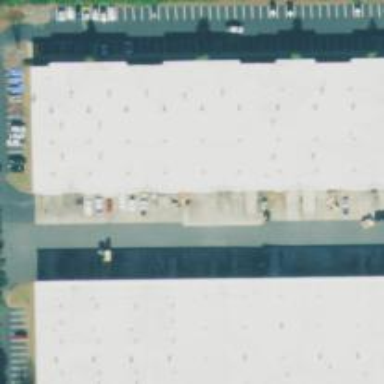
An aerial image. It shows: Warehouse building.